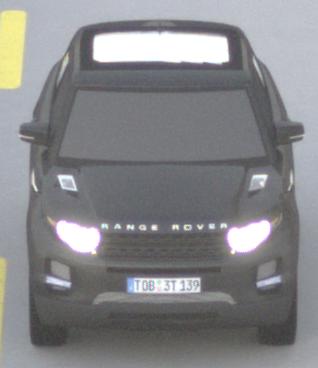
Make: Land Rover
Model: Range Rover Evoque 2.0 Si4
Detailed model: Range Rover Evoque (I)
Model produced from: 2011/08
Model produced until: 2013/11
Doors: 5
Color: gray
Road condition: dry road
Daytime: sunrise or sunset
Contrast: low contrast